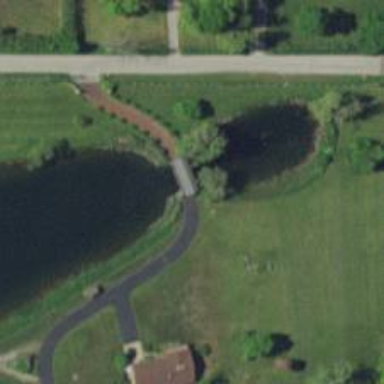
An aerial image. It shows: Covered driveway bridge.